Question: I know that the area of the polygon is always smaller than the area of its bounding box, but can it have a greater perimeter than the perimeter of its bounding box?

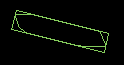
Answer: First of all, the area of the polygon may equal that of the bounding box, so I'd say "no larger" instead of "smaller".
The answer to your question is "":
A polygon is the intersection of a finite number of half planes, with the additional requirement that the result is compact. So you can obtain every convex polygon by taking its bounding box and cutting away half planes. Each time you cut away a part, you take away two sides of a triangle and replace them by the third. Due to the triangle inequality, this will never increase the perimeter.